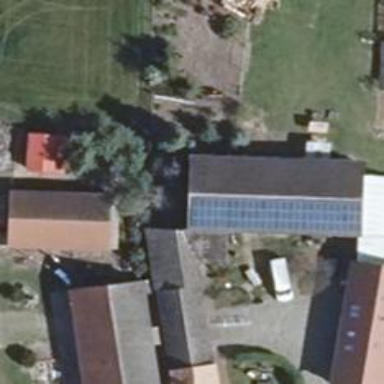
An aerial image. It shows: Solar photovoltaic panel generator producing electricity as small installation.